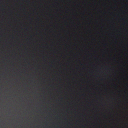
Screen state: off